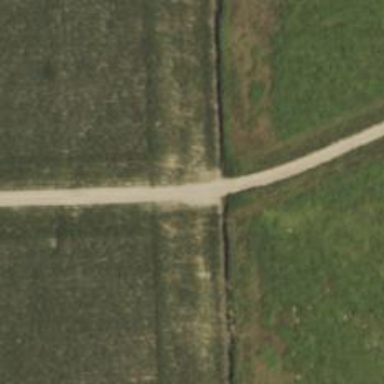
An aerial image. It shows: Road leading to wind farm area designated for service vehicles.